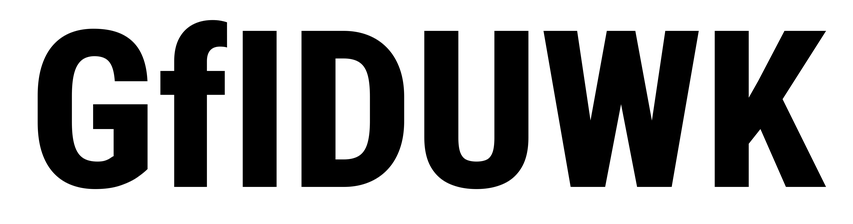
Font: Roboto_Condensed_ExtraBold